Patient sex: M
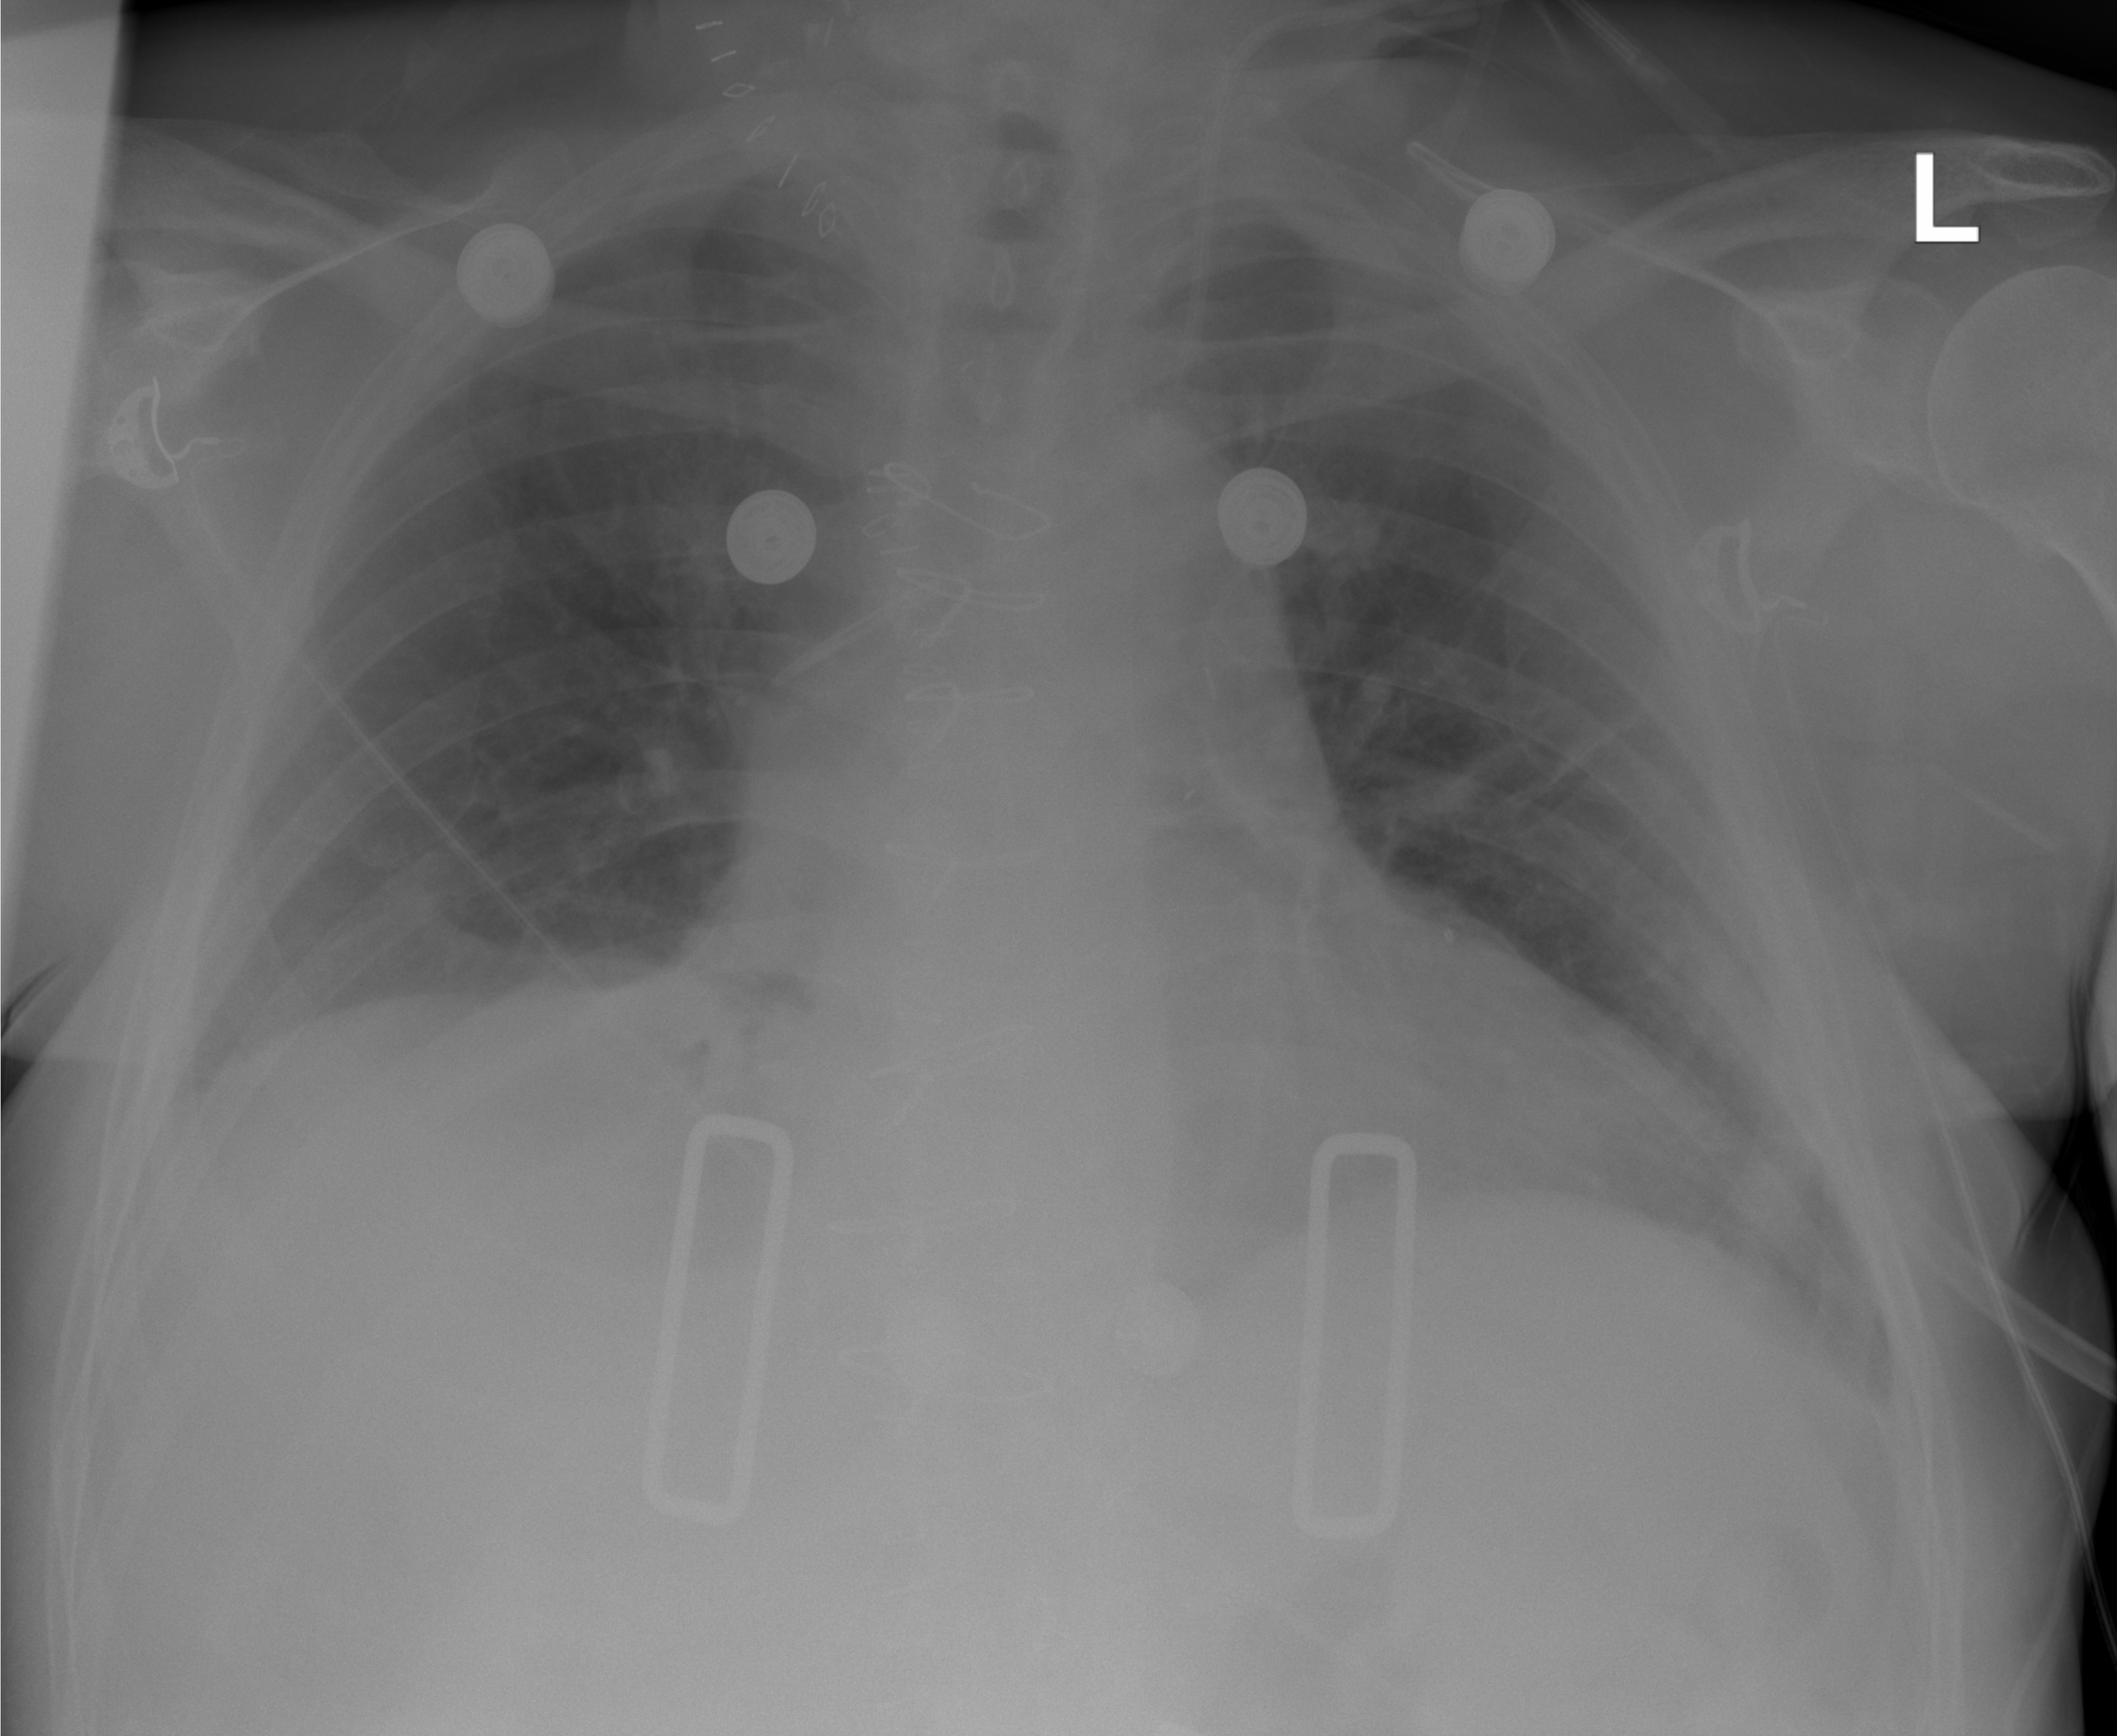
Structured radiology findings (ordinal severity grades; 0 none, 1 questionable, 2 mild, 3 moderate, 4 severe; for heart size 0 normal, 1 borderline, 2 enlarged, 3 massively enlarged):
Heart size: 2
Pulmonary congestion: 0
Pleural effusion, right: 1
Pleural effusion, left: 1
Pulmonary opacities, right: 0
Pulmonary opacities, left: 0
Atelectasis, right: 2
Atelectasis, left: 2